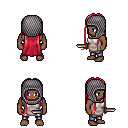
a pixel art fantasy rpg character, male body template, human, dark skin, white tunic, metal pants, ruby red extra-long hairstyle, chain hood, dagger, four views (front, back, left, right), 2x2 character sprite sheet, small pixel art, hard edges, no anti-aliasing